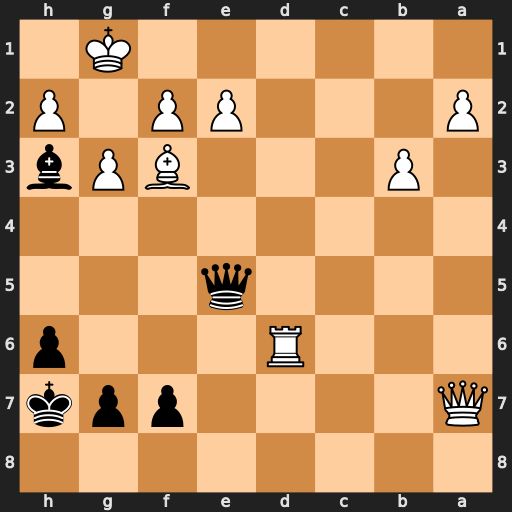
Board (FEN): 8/Q4ppk/3R3p/4q3/8/1P3BPb/P3PP1P/6K1
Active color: b
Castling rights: -
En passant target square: -
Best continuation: Qa1+ Rd1 Qxd1#